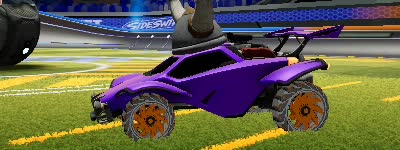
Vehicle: octane